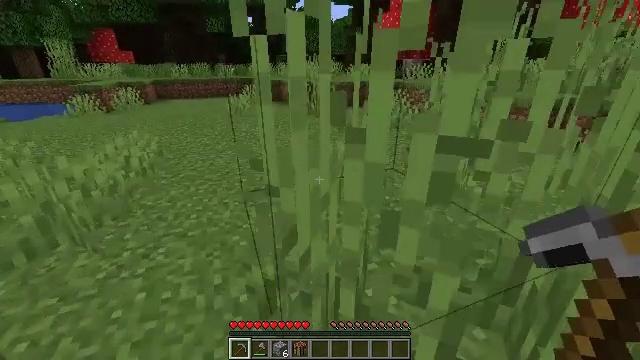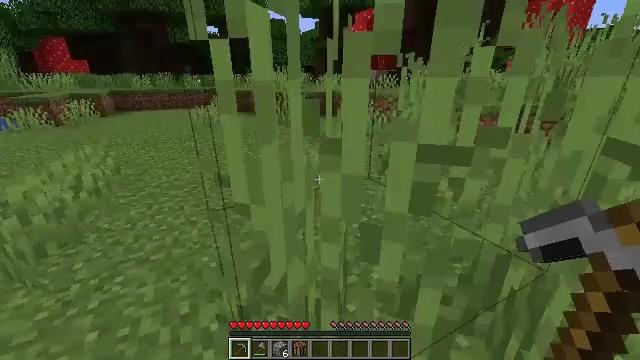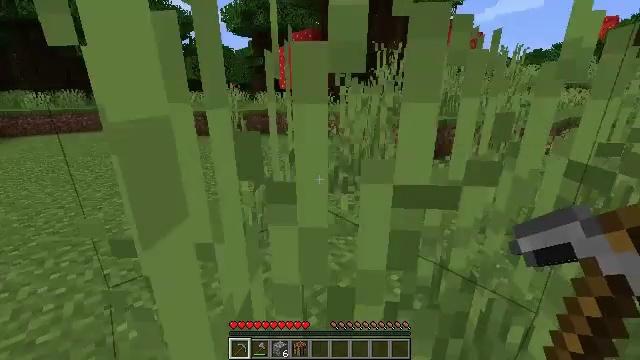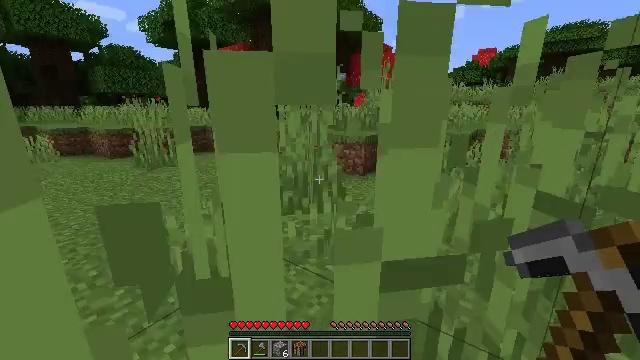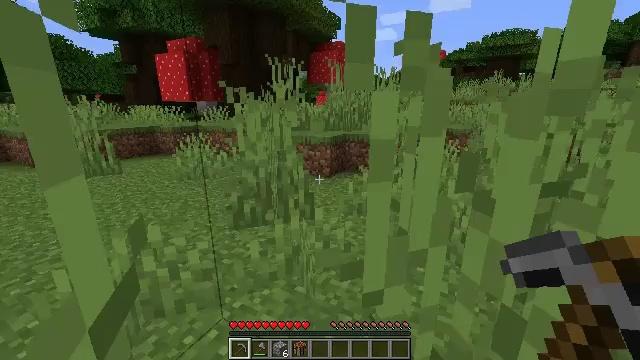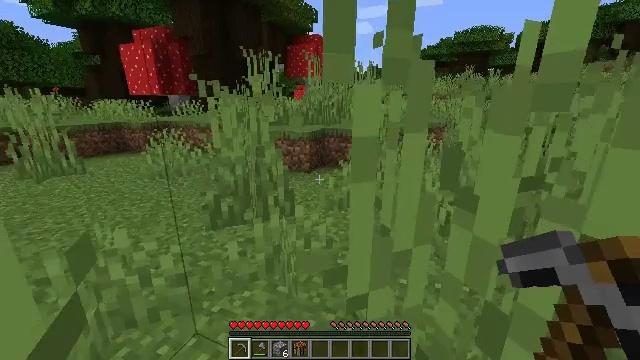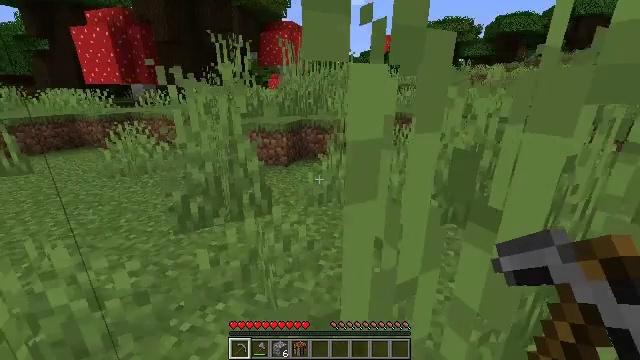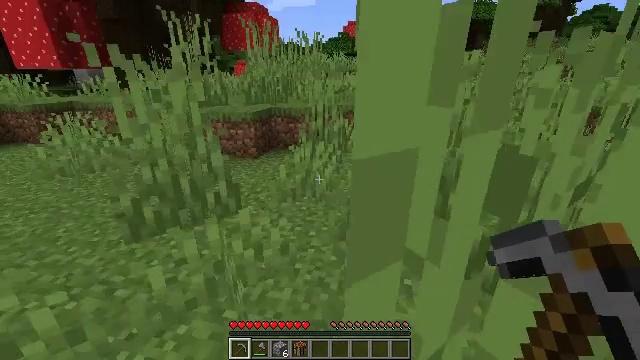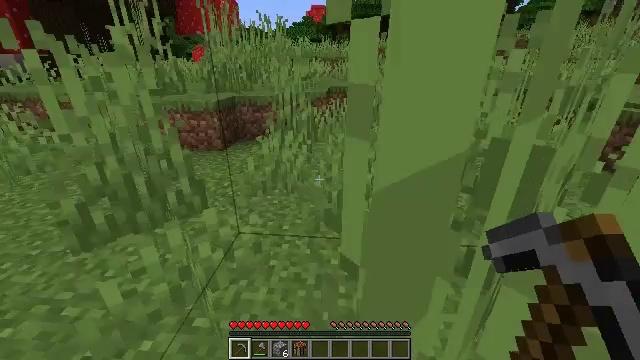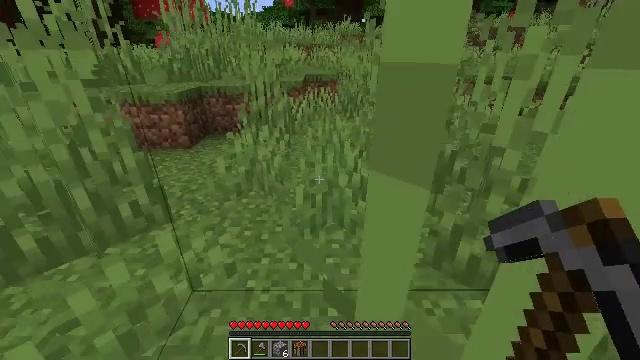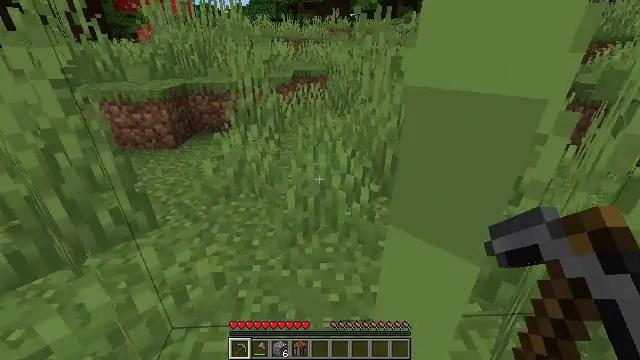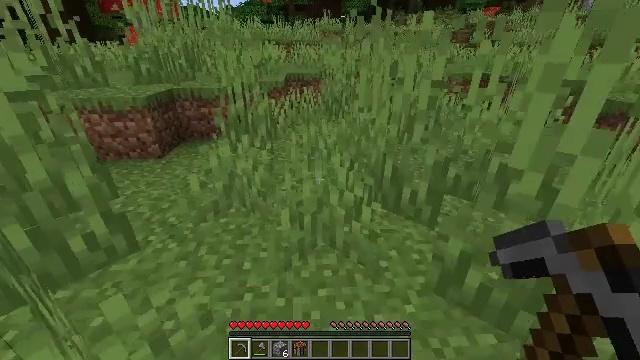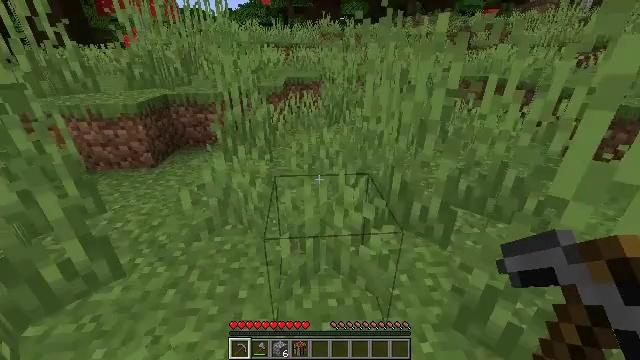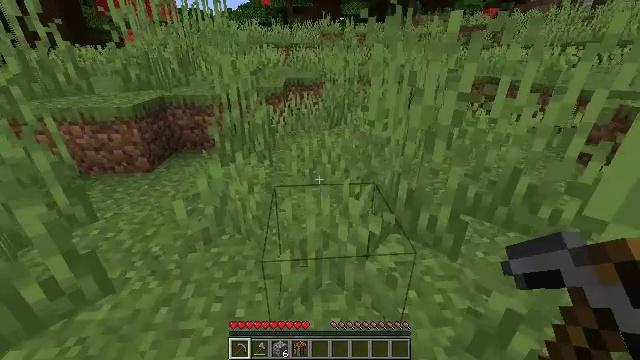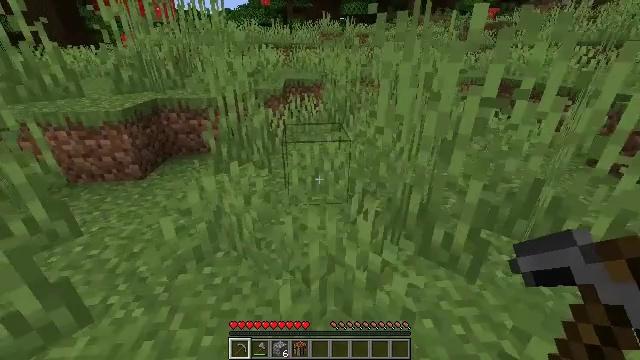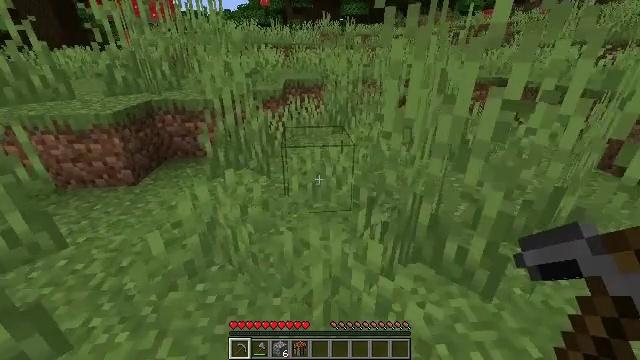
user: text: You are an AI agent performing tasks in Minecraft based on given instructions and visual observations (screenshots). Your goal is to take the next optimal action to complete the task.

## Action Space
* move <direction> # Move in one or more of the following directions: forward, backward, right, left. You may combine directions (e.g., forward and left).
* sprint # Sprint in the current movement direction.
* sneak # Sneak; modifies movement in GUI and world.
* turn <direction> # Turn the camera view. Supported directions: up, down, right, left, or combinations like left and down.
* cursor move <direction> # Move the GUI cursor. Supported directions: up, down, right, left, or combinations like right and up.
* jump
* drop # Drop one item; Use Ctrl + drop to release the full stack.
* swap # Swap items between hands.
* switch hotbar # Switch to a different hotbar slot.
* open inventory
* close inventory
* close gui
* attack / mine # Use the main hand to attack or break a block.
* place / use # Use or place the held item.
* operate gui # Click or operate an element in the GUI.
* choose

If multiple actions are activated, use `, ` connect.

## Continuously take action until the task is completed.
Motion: motion action
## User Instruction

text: Clear away tall grass.
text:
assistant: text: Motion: move forward, turn right and up
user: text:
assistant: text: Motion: move forward, turn right and up
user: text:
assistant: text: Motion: move forward, turn right and up
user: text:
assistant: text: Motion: move forward, turn right
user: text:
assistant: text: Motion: move forward, turn right and down
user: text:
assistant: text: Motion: move forward, turn right and down
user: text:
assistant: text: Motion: move forward, turn right and down
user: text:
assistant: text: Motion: move forward, turn right and down
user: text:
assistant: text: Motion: move forward, turn right and down
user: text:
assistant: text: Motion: move forward, turn right
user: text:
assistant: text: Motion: move forward, turn right
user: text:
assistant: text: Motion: move forward
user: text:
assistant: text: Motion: move forward
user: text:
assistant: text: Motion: move forward
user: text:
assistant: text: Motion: move forward
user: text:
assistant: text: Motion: move forward
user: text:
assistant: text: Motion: move forward
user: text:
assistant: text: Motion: move forward, turn right
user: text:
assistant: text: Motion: move forward
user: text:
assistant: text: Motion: move forward
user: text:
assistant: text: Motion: move forward, turn right
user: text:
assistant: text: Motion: move forward, turn right
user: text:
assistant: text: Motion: move forward
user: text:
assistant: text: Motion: move forward, turn down
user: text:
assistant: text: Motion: move forward, turn down
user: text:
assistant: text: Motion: move forward, turn down
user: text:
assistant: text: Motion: move forward, turn down
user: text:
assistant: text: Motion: move forward
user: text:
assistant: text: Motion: move forward, turn left and up
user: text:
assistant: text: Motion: move forward, turn up